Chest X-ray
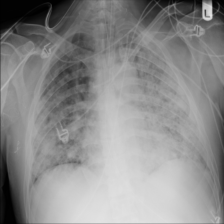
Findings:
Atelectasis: negative
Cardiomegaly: negative
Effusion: negative
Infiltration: positive
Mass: negative
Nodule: negative
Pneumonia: negative
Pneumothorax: negative
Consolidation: negative
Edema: negative
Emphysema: negative
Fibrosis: negative
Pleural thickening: negative
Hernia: negative